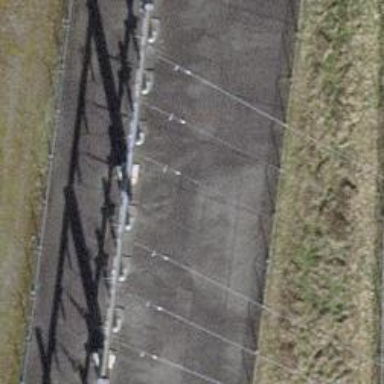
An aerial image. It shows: Insulator used in power equipment.